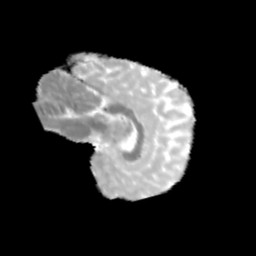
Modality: MD
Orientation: sagittal
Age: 10
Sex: female
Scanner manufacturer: siemens
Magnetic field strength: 3 T
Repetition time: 3.8 s
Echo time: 0.07 s